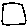
Label: square